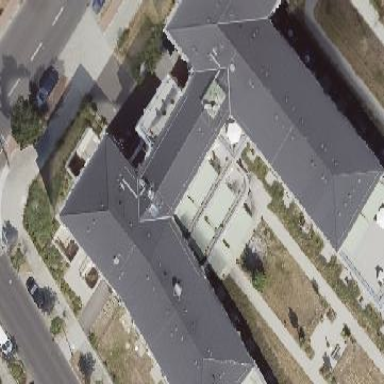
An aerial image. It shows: Hipped roof on residential building.